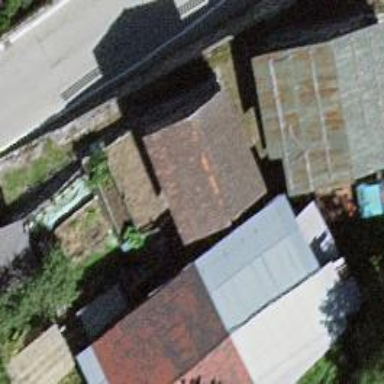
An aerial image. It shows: Shed building.